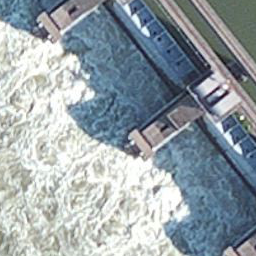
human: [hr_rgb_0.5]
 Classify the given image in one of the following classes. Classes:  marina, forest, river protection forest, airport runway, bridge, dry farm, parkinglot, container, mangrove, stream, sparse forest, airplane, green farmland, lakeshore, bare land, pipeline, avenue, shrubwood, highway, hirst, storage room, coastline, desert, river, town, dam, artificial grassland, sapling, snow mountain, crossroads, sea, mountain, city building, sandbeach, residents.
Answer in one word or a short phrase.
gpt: dam